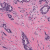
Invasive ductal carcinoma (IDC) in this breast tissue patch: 1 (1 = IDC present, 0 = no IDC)